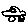
Label: car